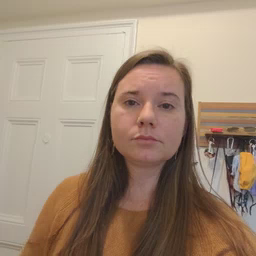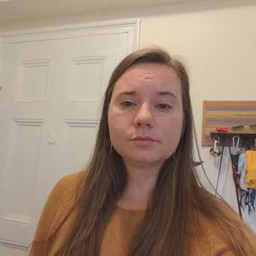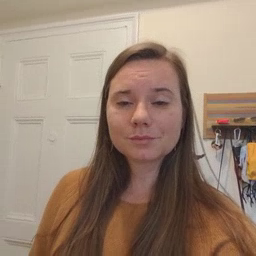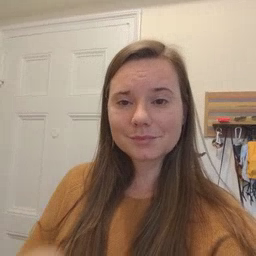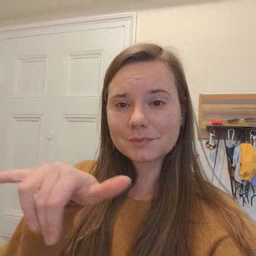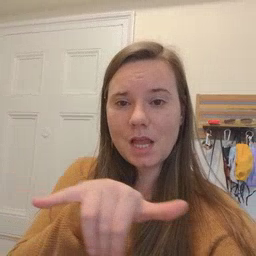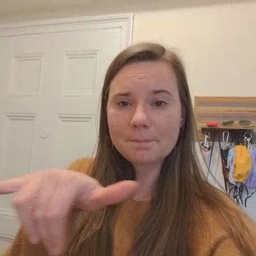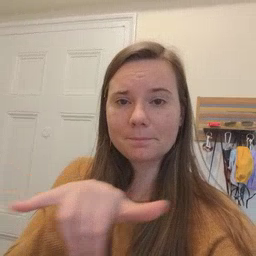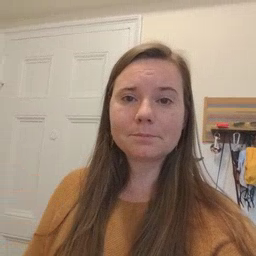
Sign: same